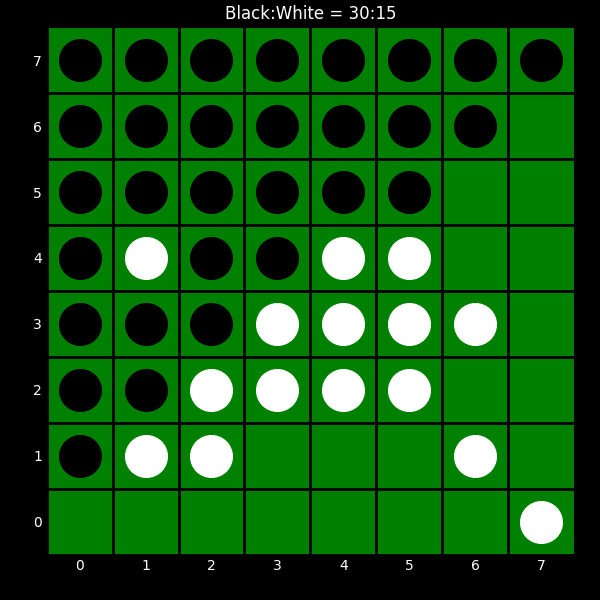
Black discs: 30
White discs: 15